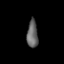
Tissue: lung
Cell type: Epithelial cells
Senescence score: 0.6051
Nuclear area (px): 300
Mean DAPI intensity: 99.103